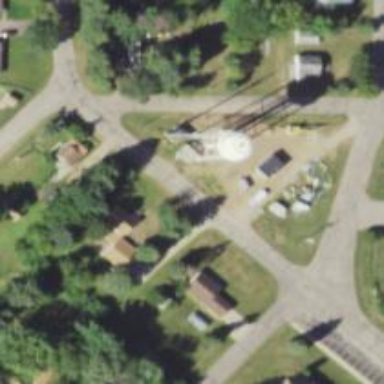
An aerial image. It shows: Water tower that is man-made.